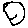
Label: smiley face